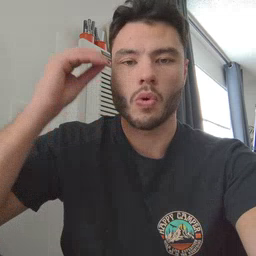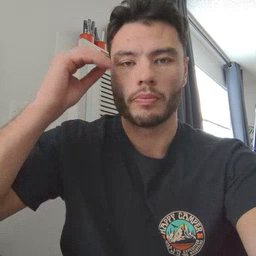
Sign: home